Field crop: maize
Growth stage: 2
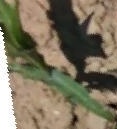
Species: maize